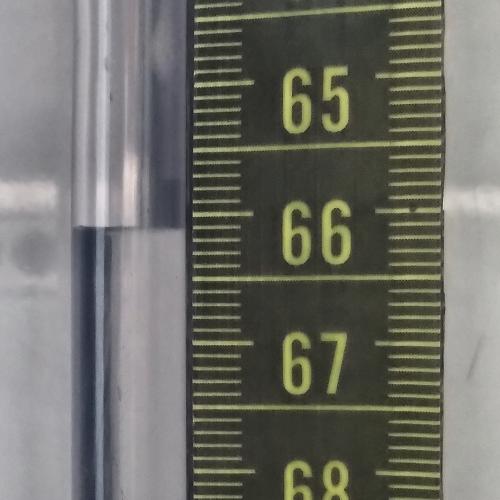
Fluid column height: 66.1 cm